Field crop: maize
Growth stage: 2
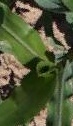
Species: maize